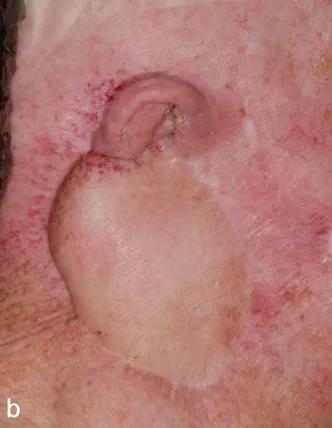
B: Lateral view of the right auricular region prior to definitive epithetic treatment. The regional soft tissue is characterized by radioderm, stenosis of the external porus acusticus, residual concha, and voluminous myocutaneous flap.
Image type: medical_photograph (skin_photograph)